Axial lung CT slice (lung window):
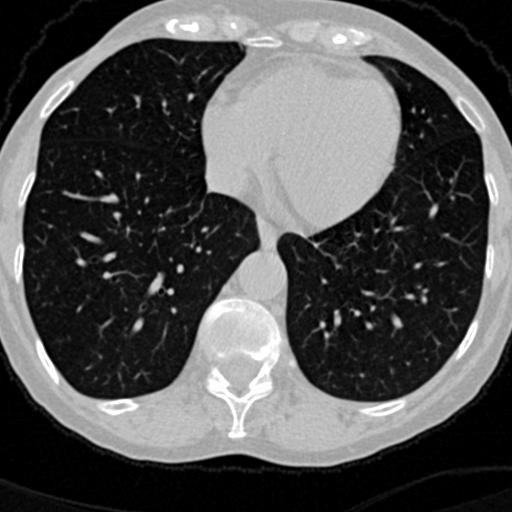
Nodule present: no